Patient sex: M
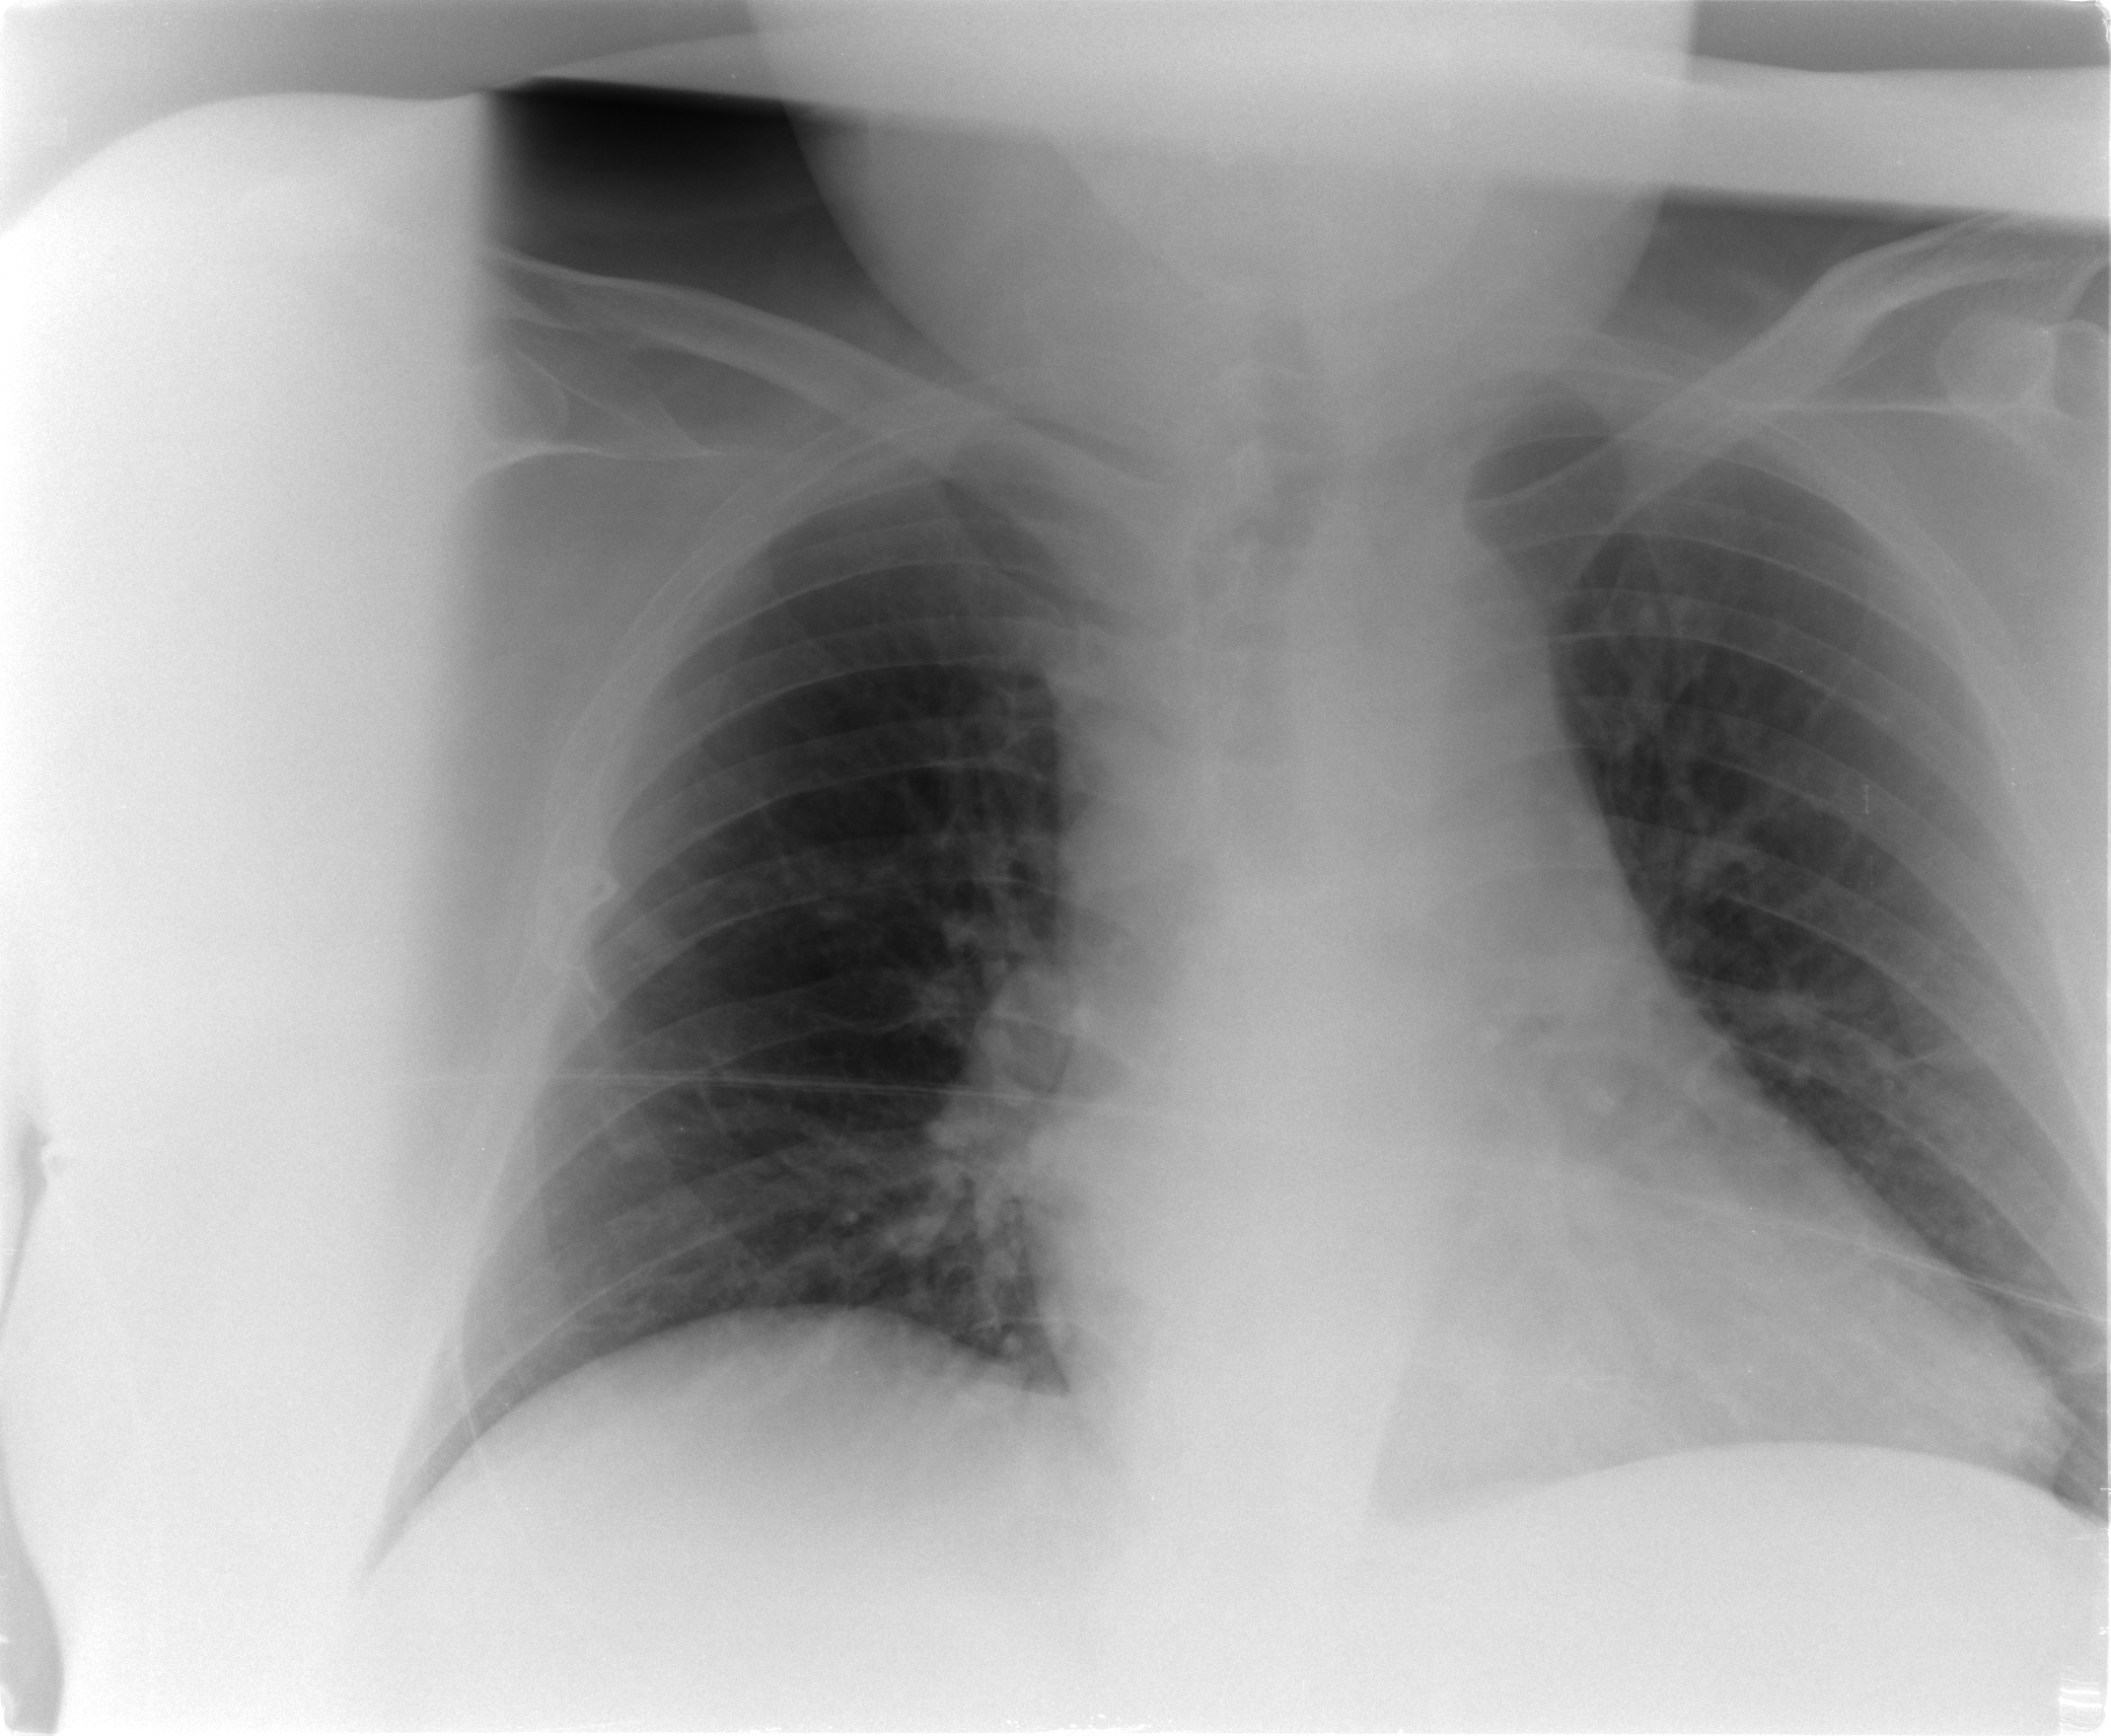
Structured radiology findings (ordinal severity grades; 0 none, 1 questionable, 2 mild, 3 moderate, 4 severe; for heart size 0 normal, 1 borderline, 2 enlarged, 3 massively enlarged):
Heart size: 2
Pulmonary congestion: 0
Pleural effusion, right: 0
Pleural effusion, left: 0
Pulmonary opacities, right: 0
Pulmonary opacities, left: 0
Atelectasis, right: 0
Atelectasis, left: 2